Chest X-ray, AP view. Patient: 69 years old, sex F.
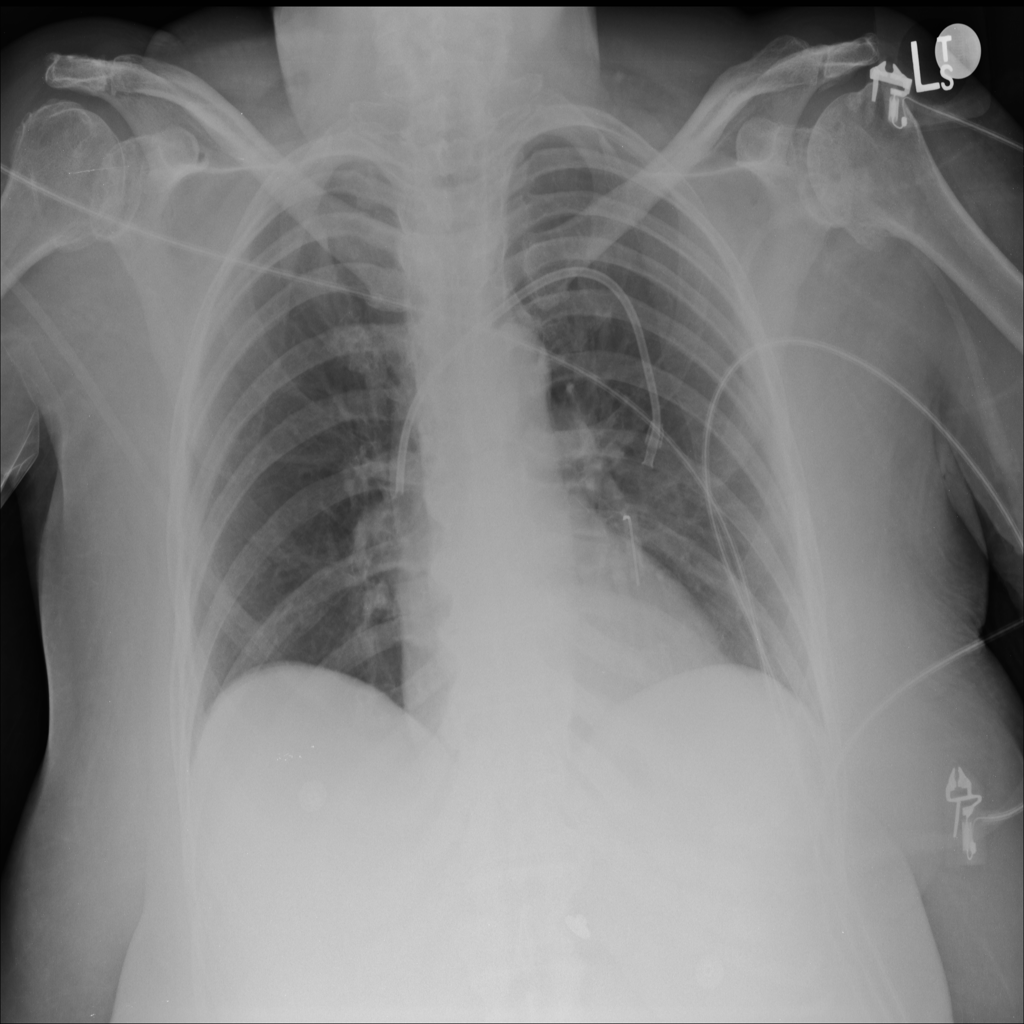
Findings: No Finding